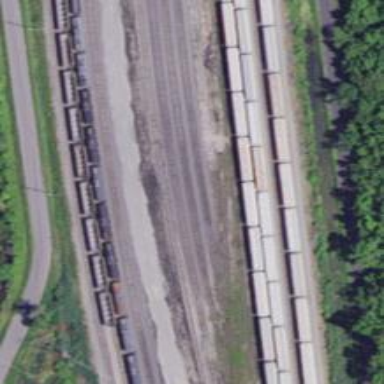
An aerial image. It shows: Disused railway yard.